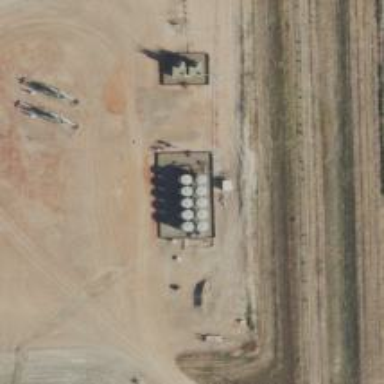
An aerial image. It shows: Storage tank that is man-made.